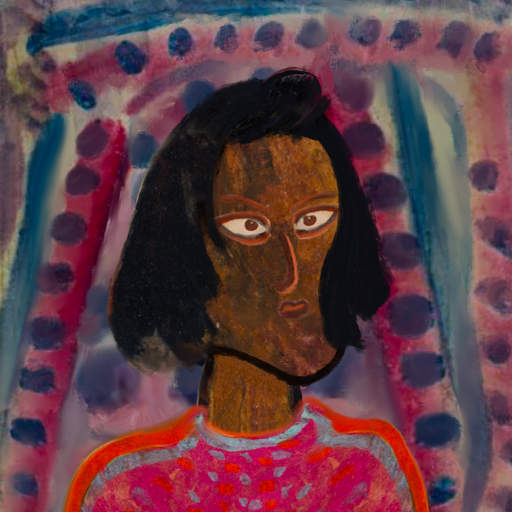
Background: HillGirl, Head And Neck Side: Mosgoul, Face Side: Roy_Bahadur, Bust: Sisters, Hair Side: Mosgoul, Head Accessory: Blank, Second Necklace: Blank, Necklace: Blank, Baby: Blank